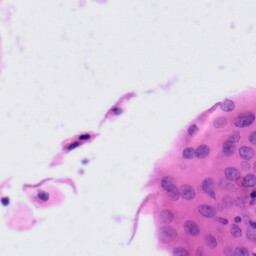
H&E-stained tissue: Tonsil